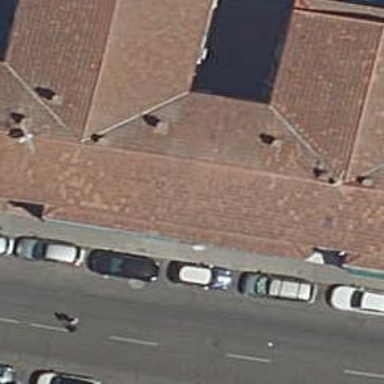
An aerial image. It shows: Restaurant.